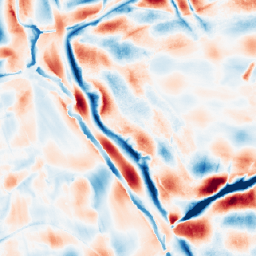
Category: wavelet
Decomposition family: wavelet_dwt
Decomposition parameters: wavelet: db8
level: 5
Upsampling method: area
Upsampling parameters: scale: 4
Upsampling scale: 4